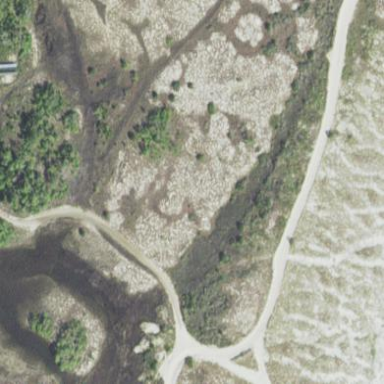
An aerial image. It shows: Marshy wetland area.